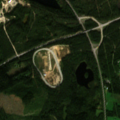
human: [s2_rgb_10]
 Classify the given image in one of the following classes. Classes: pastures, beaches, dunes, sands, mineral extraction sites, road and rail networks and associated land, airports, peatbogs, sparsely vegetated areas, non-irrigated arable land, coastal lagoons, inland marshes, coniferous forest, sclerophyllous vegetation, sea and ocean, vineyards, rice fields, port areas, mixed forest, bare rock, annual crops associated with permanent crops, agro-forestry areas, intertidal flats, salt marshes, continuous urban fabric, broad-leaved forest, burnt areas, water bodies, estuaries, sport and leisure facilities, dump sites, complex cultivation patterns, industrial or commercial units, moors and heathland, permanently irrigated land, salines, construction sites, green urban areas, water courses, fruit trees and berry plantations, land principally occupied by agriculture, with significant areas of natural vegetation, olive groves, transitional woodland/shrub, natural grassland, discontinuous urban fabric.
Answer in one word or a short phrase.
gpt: mineral extraction sites, non-irrigated arable land, coniferous forest, mixed forest, transitional woodland/shrub